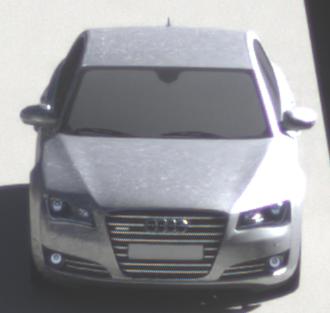
Make: Audi
Model: A8 D4
Model produced from: 2009
Model produced until: 2017
Doors: 4
Color: white
Road condition: dry road
Daytime: morning or afternoon
Contrast: high contrast